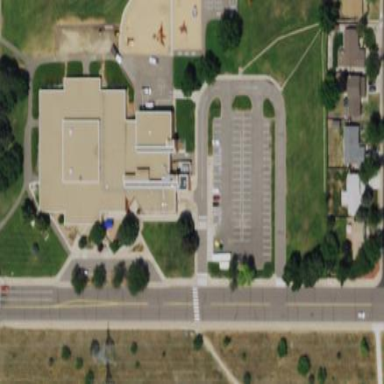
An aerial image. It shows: School building.